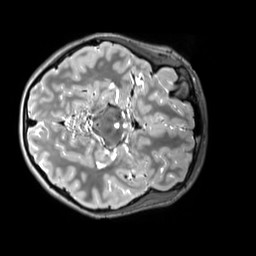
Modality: T2w
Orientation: axial
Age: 13
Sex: female
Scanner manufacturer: siemens
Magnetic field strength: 3 T
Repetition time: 3.2 s
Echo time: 0.408 s